Question: I am trying to use Impact Font in my website for heading and it reders like this in the browsers.

In Photoshop it looks like this
<URL>
CSS CODE
'''
h1{
font-family: Impact, Haettenschweiler, Arial Narrow Bold, sans-serif;
font-size:30px;
}
h2{
font-family: Impact;
font-size:24px;
}
'''
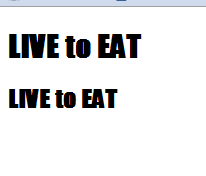
Answer: I'm no mind reader, so I really have no idea what your question is, but you can't emulate Photoshop's font rendering engine using CSS.